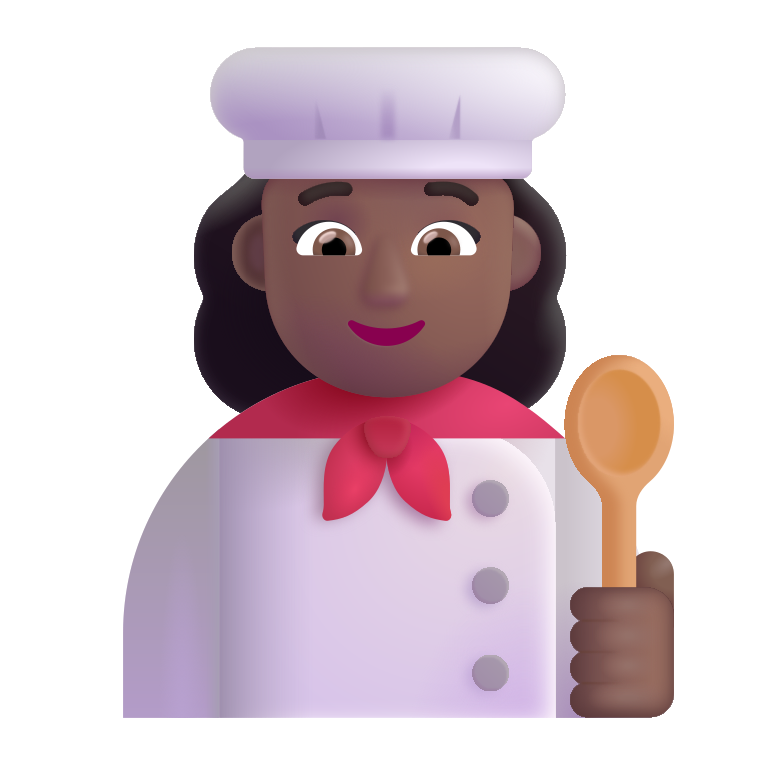
woman cook color  dark